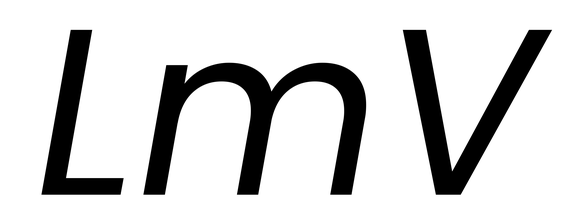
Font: Poppins-Italic